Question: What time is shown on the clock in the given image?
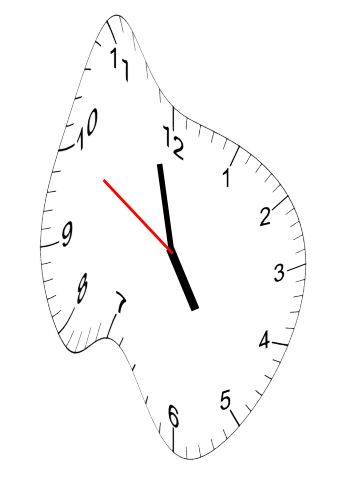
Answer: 04:57:50